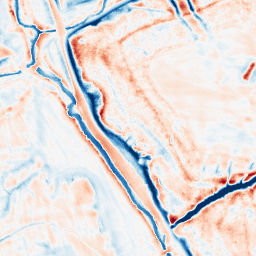
Category: edge_preserving
Decomposition family: bilateral
Decomposition parameters: d: 21
sigma_color: 150
sigma_space: 100
Upsampling method: cubic_catmull_rom
Upsampling parameters: scale: 4
Upsampling scale: 4